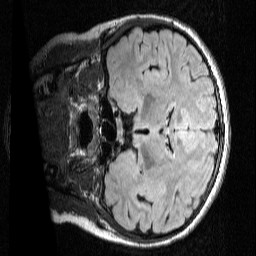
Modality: FLAIR
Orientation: coronal
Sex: female
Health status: ill
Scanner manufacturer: siemens
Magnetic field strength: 3 T
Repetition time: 7 s
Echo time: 0.372 s